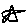
Label: star